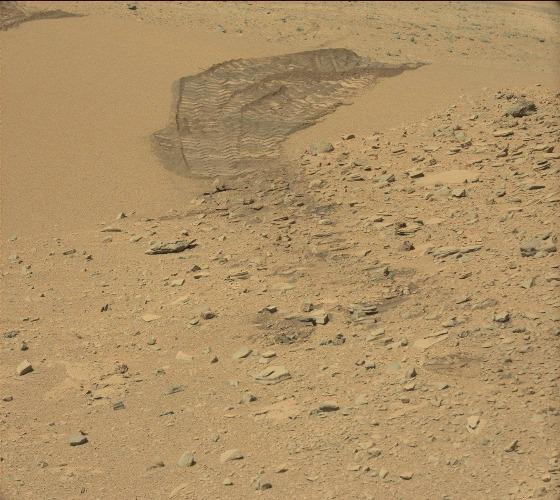
Terrain classes present: Bedrock, Gravel / Sand / Soil, Rock, Shadow, Track